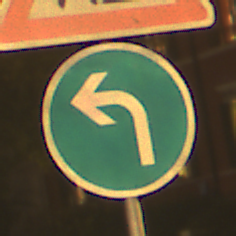
Verkehrszeichen: VorgeschriebeneFahrtrichtungLinks
Zusatzzeichen oben: Arbeitsstelle
Umgebung: Outdoor, Urban
Tageszeit: Night
Wetter: Clear
Licht: Artificial
Jahreszeit: NotSpecified
Kontrast: HighContrast